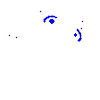
Particle: electron